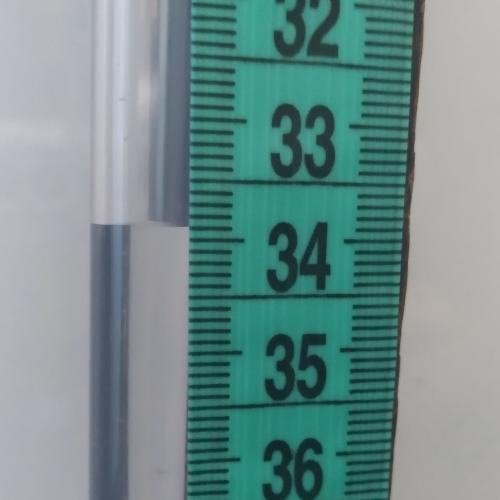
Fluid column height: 33.9 cm